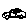
Label: car